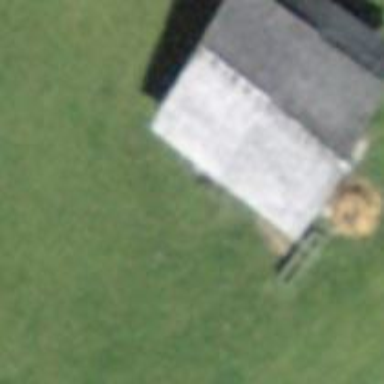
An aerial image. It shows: Barn.